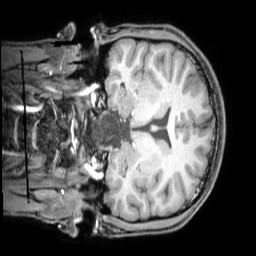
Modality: T1w
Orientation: coronal
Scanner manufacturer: philips
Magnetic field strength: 3 T
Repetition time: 0.008074 s
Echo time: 0.003698 s